Field crop: maize
Growth stage: 1
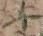
Species: atriplex